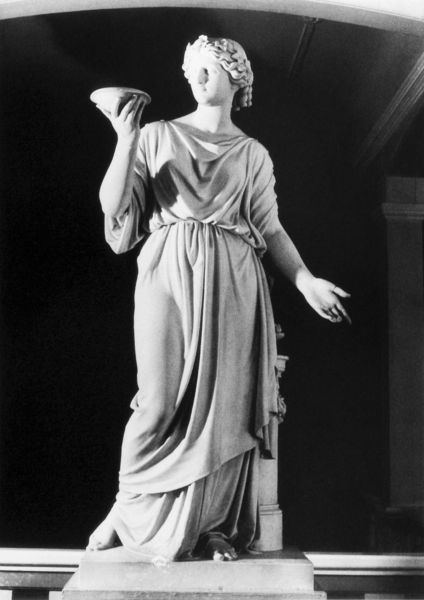
Titel: Die Gastfreundschaft
Künstler: Gustav Blaeser
Standort: Heidelberg
Institution: Kurpfälzisches Museum
Schlagwörter: church, column, folds, hands, white, arm, belt, black, dress, face, female, hair, nose, portrait, robe, woman, gown, looking, palm, vase, wine, hand, profile, classical, greek, mythology, roman, stone, background, head, eyes, feet, stand, light, shadow, fabric, mother, mouth, myth, curls, smile, photo, sculpture, statue, drape, drapery, marble, human, arms, clothes, draped, neck, toga, antique, rome, basement, walk, art, bent, foor, foot, museum, legs, fingers, antiquity, goddess, godess, cup, figure, shoulders, shadows, grapes, saucer, dish, carving, plate, gesture, pedestal, open, hold, standing, bowl, base, greece, knee, leg, posture, plinth, offering, block, b&w, holding, bare feet, braid, athena, contrapost, carved, loose, throat, braids, feed, elbow, serving, high contrast, waist, feets, grecian, offer, girdle, balck and white, statute, wear, sculptur, kuroi, piller, no shoes, gathered, floaty, layd, mater, dea, tora